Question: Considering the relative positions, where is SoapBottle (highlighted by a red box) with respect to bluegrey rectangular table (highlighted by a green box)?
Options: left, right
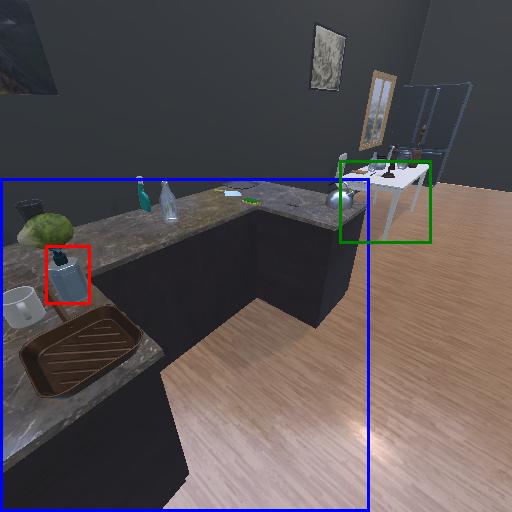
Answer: left